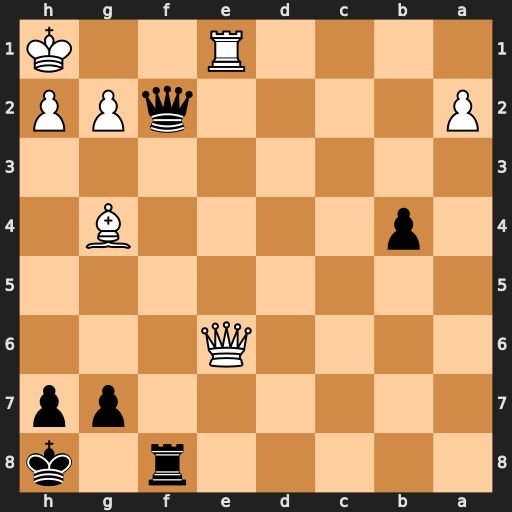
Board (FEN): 5r1k/6pp/4Q3/8/1p4B1/8/P4qPP/4R2K
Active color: b
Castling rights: -
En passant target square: -
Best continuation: Qf1+ Rxf1 Rxf1#